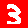
Digit: 3